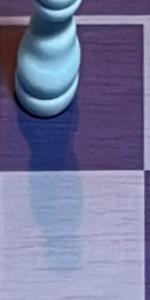
Label: Empty